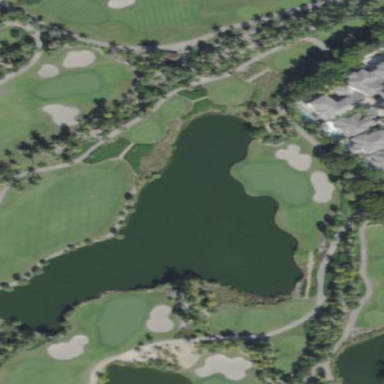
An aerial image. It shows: Sand bunker on golf course.